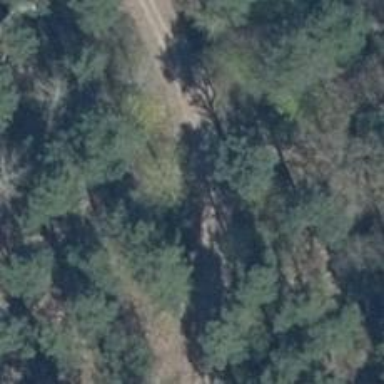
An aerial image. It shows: Compacted track with grade2 level.